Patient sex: M
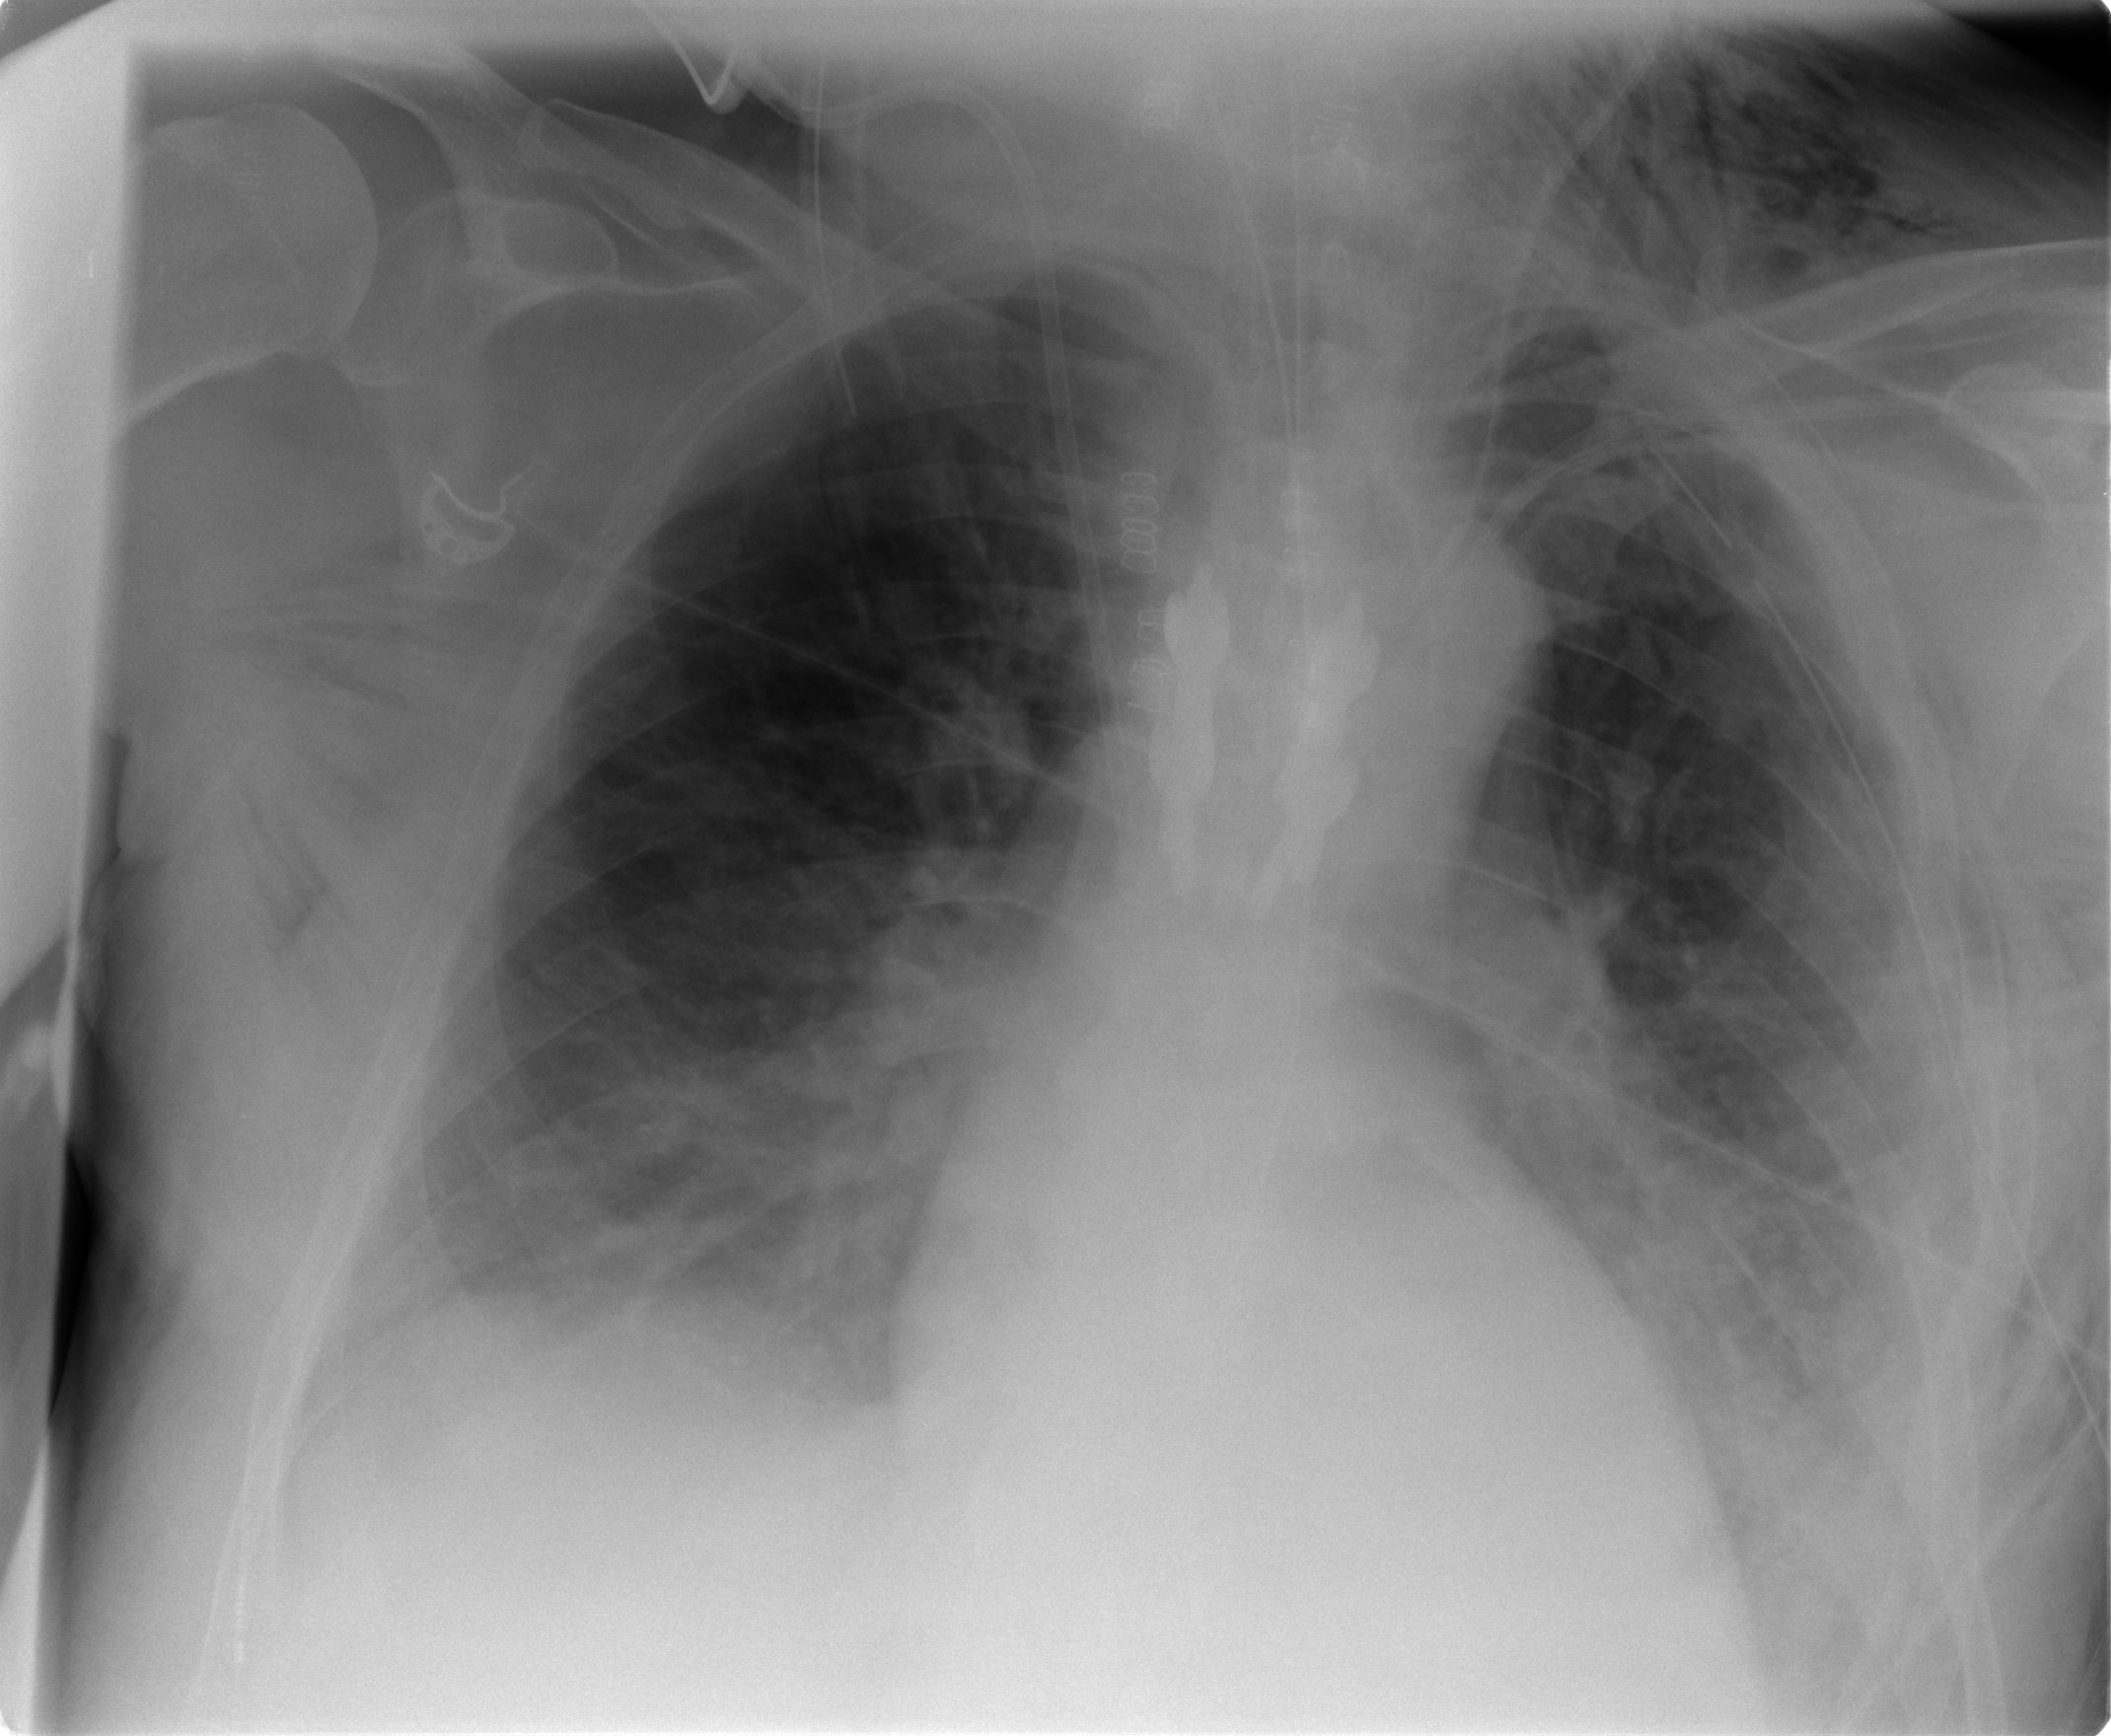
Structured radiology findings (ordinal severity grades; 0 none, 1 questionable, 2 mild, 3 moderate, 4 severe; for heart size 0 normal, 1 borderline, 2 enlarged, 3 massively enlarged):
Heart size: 0
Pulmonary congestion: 2
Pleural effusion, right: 0
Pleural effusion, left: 2
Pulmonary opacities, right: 1
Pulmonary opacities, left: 2
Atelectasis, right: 2
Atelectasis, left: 2